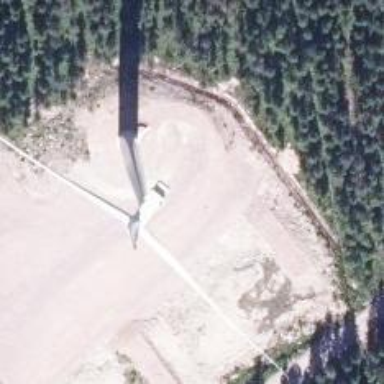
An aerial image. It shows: Wind generator with horizontal axis. The wind turbine is from Vestas.